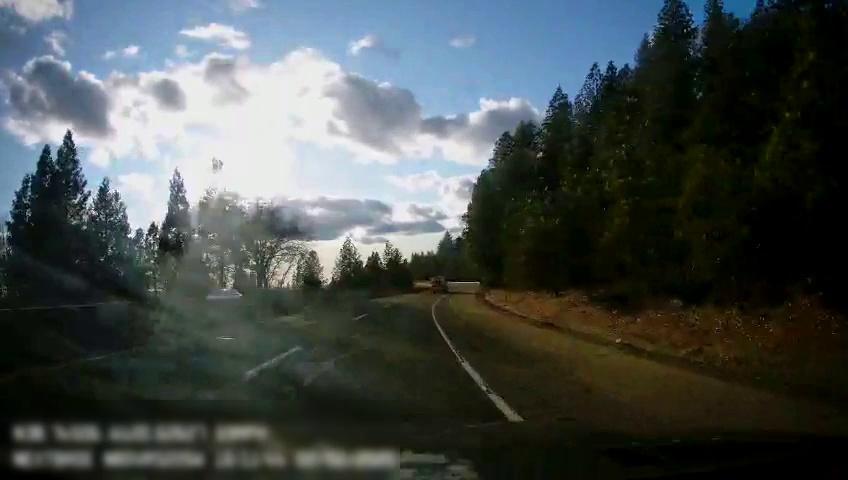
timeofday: Day
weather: Sunny
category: Drivable Space
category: Vehicles | Van
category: Vehicles | Car
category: Lanes | Alternate Lane
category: Lanes | Current Lane
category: Lanes | Alternate Lane